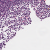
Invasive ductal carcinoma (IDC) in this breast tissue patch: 1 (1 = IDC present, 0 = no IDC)